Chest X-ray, PA view. Patient: 17 years old, sex M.
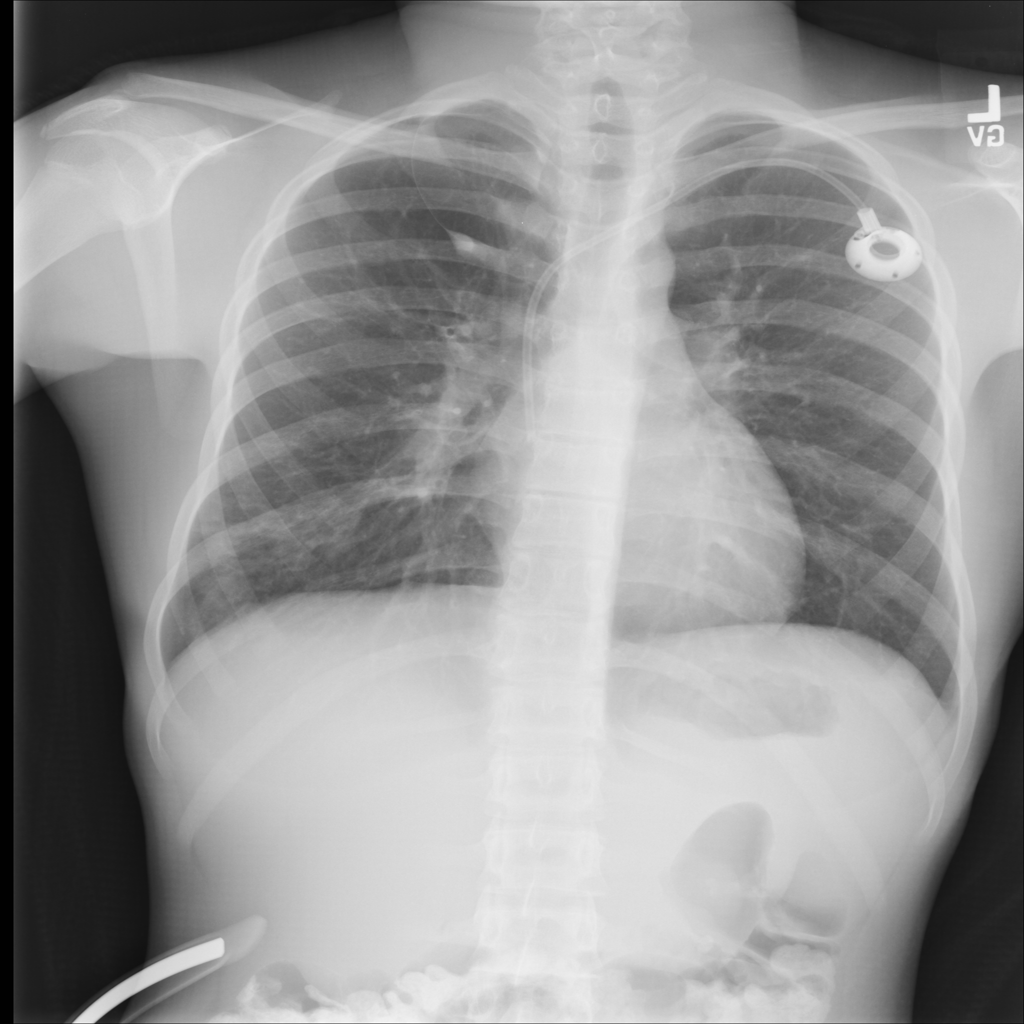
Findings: Infiltration